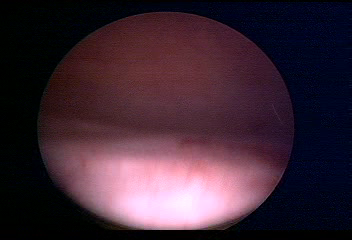
Modality: WLC
Class: Normal mucosa
Bladder cancer association: No